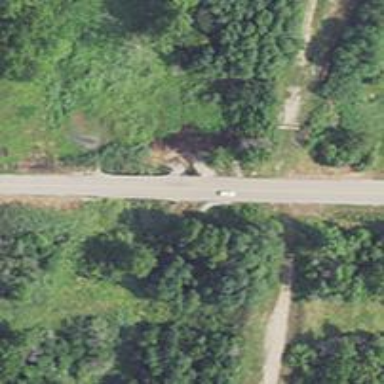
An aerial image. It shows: Secondary road with bridge.